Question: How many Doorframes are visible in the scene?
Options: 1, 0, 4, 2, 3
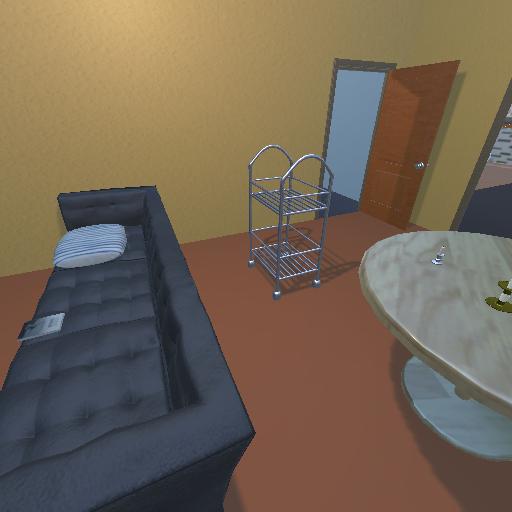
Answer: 1